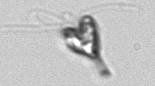
Label: Pyramimonas_longicauda